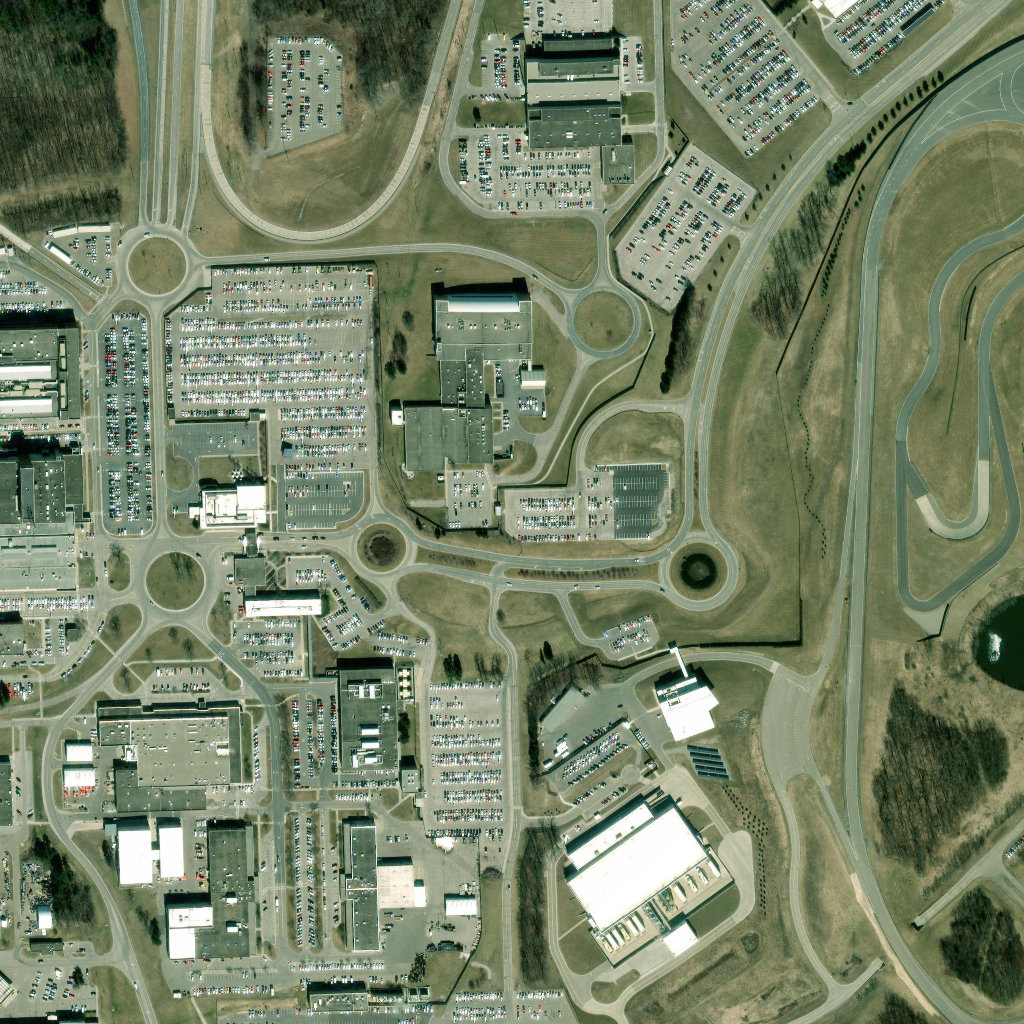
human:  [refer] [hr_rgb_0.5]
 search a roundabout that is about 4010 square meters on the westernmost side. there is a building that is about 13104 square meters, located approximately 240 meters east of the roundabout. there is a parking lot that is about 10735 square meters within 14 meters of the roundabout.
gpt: <box>[[10, 21, 20, 30, 0]]</box>